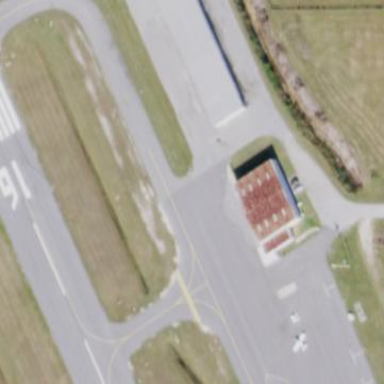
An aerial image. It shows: Apron at the airport.